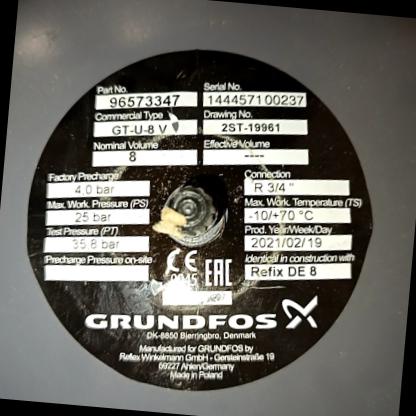
Klasa: tabliczka-znamionowa